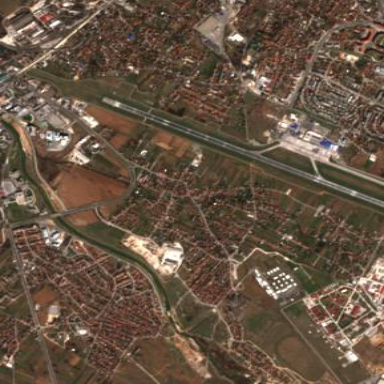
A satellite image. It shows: International public aerodrome (airport).